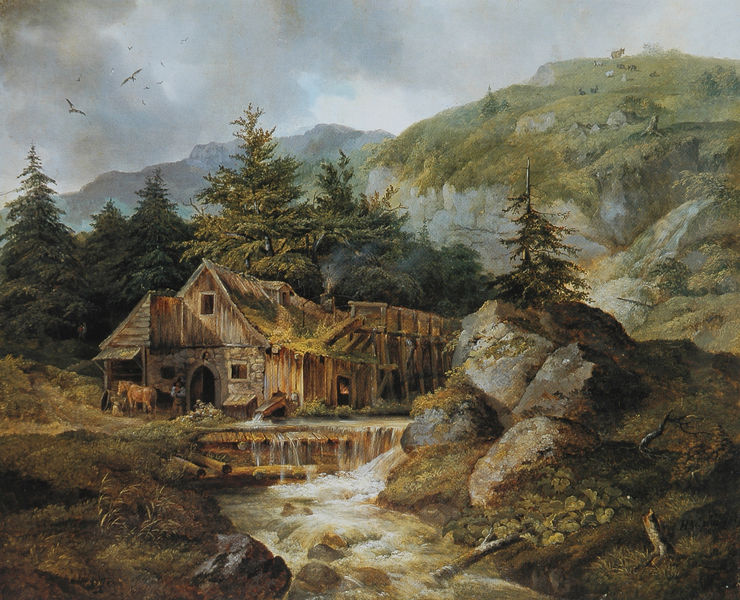
Titel: Schmiede im Gebirge
Künstler: Heinrich Bürkel
Institution: (Privatbesitz)
Schlagwörter: adler, baum, berg, blau, dunkel, felsen, gemälde, gestein, himmel, mann, vogel, wasser, wolken, bäume, fluss, gelb, grün, landschaft, menschen, ocker, äste, braun, fenster, grau, holz, tür, weiss, dach, gras, haus, tiere, wiese, wolke, stein, steine, bach, hügel, kühe, mühle, natur, pfähle, vögel, weide, büsche, hütte, rauch, land, tal, wald, wasserfall, bauern, pferd, pferde, schornstein, bewölkt, gischt, düster, berge, fels, gebirge, gipfel, dächer, mauer, dunst, nebel, kuh, landschaftsmalerei, rind, alm, berglandschaft, geröll, hochgebirge, bauernhof, herbst, hof, idylle, fliessen, romantik, sturzbach, tannen, holzstämme, sturm, stämme, unterstand, wetter, wild, bauer, tor, scheune, weiden, algen, alpen, mauerwerk, moos, fliesen, tanne, fass, holzhütte, dunkle, konstruktion, stall, nadelbäume, gehöft, landwirtschaft, nadelwald, tränke, gebirgslandschaft, holzhaus, klamm, reissend, wasserleitung, tosen, wassermühle, bergbau, regenwetter, staudamm, hochalm, holze, tannenen, hernst, staumauer, wasserwerk